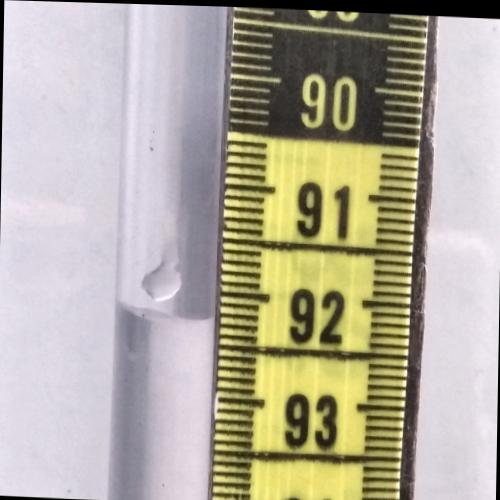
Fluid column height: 92.2 cm